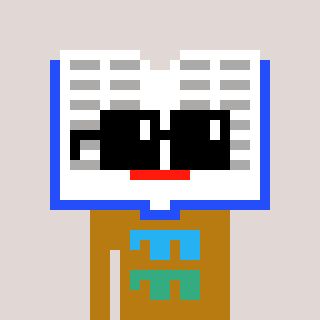
a pixel art character with square black sunglasses, a dictionary-shaped head and a gold-colored body on a warm background